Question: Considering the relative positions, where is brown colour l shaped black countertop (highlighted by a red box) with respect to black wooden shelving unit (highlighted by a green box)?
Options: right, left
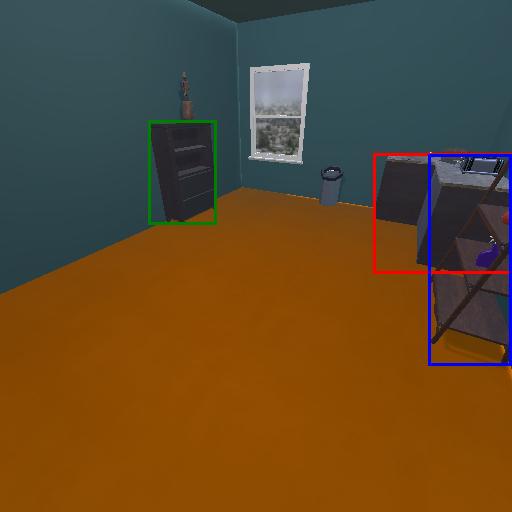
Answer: right